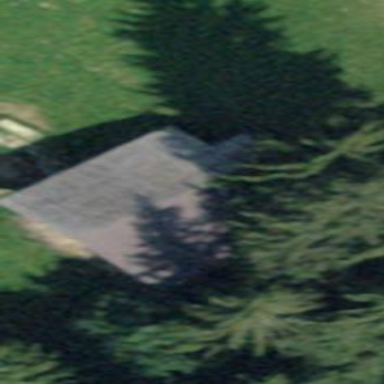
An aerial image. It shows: Cabin is depicted in the image.